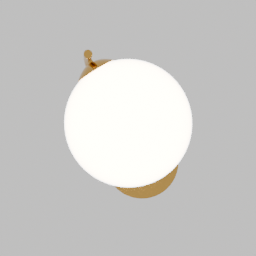
Label: lighting